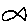
Label: fish